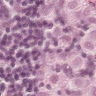
Metastatic tissue present: yes